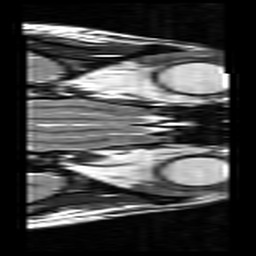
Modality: T2w
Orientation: axial
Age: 21
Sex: female
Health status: ill
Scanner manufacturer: siemens
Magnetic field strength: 3 T
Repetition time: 5 s
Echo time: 0.085 s